Question: '''
<input type="checkbox" ID="RecquireFacebookInvitesCB" />Require
<select>
{section name=foo start=5 loop=50 step=1}
<option value="{$smarty.section.foo.index}">{$smarty.section.foo.index}</option>
{/section}
</select>
this many Facebook invites before entering sweepstakes
'''

I have the above html (with smarty-php formatting tags) that produces two form elements and some text as displayed in my screen shot. I'd like to make this display as:
'''
[CHECKBOX] Require [SELECTION LIST] Facebook invites before entering sweepstakes
'''
I have my own ideas on how to implement this but I'm wondering what the best approach would be. Thanks!
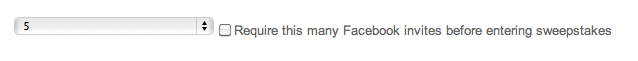
Answer: Try changing your code to this:
'''
<input type="checkbox" ID="RecquireFacebookInvitesCB" /><label for="RecquireFacebookInvitesCB">Require</label>
<select>
{section name=foo start=5 loop=50 step=1}
<option value="{$smarty.section.foo.index}">{$smarty.section.foo.index}</option>
{/section}
</select>
this many Facebook invites before entering sweepstakes
'''